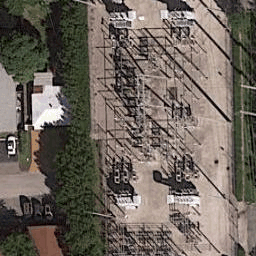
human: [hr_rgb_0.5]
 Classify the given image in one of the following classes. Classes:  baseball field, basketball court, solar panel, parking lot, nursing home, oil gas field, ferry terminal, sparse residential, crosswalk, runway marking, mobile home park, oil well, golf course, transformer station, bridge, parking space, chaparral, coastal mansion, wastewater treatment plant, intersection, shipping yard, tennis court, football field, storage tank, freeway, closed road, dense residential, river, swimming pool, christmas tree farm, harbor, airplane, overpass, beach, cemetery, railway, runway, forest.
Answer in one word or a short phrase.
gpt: transformer station